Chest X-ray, PA view. Patient: 38 years old, sex F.
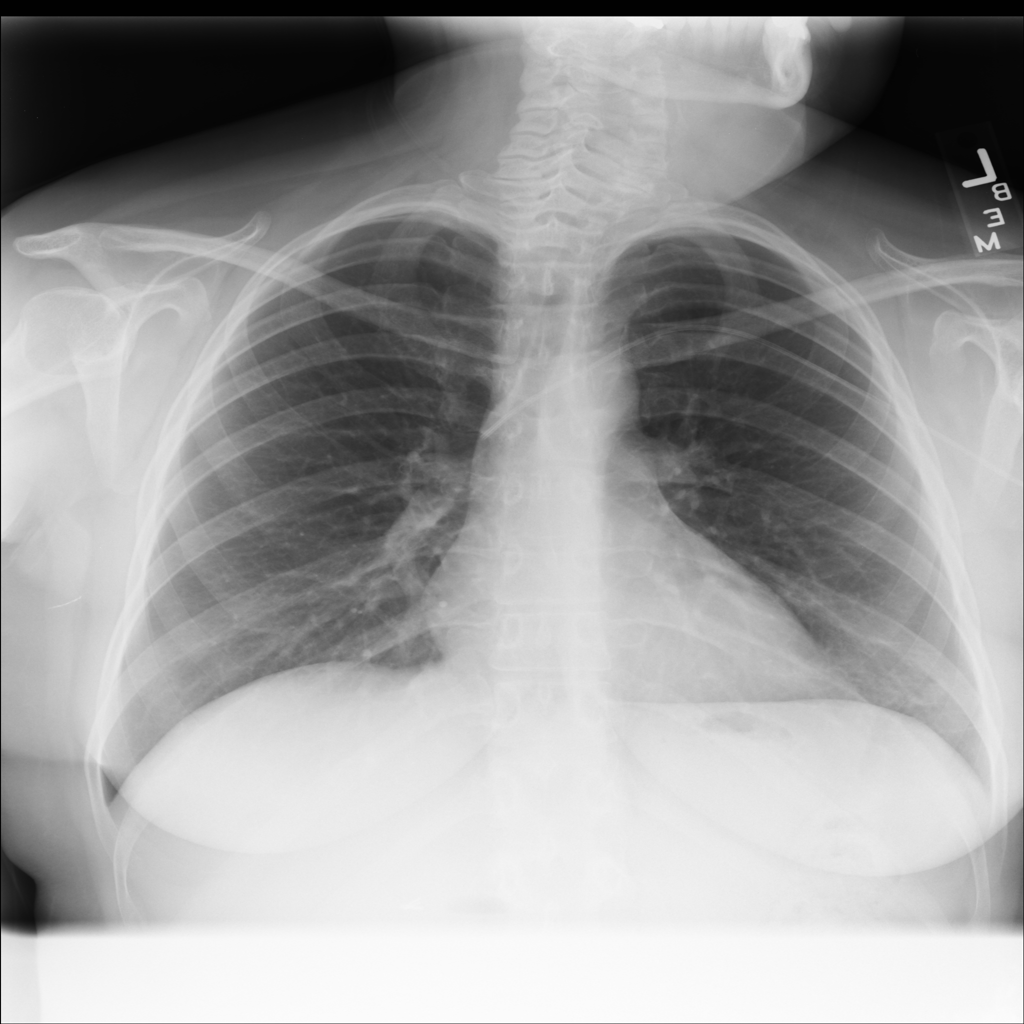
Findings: No Finding